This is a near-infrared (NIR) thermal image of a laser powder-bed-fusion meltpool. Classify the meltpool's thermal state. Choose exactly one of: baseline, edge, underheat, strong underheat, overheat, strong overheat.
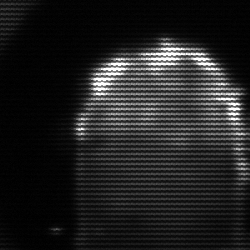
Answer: baseline